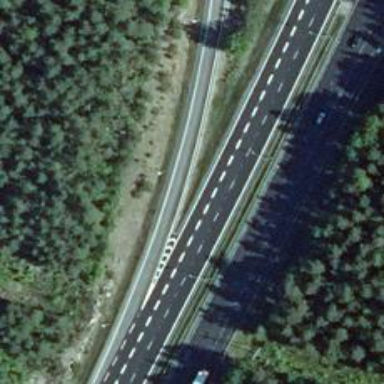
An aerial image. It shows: Cloverleaf junction on motorway link.